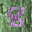
Label: 8